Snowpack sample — Buffalo Mountain, Silverthorne, Colorado, USA (1/25/25, 10:11 AM MST)
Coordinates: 39.6222, -106.1139
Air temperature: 22 °F
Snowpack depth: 110 cm
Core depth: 30 cm
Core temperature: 42.8 °F
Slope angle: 12°, slope face: 102°
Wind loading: high
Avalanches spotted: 0
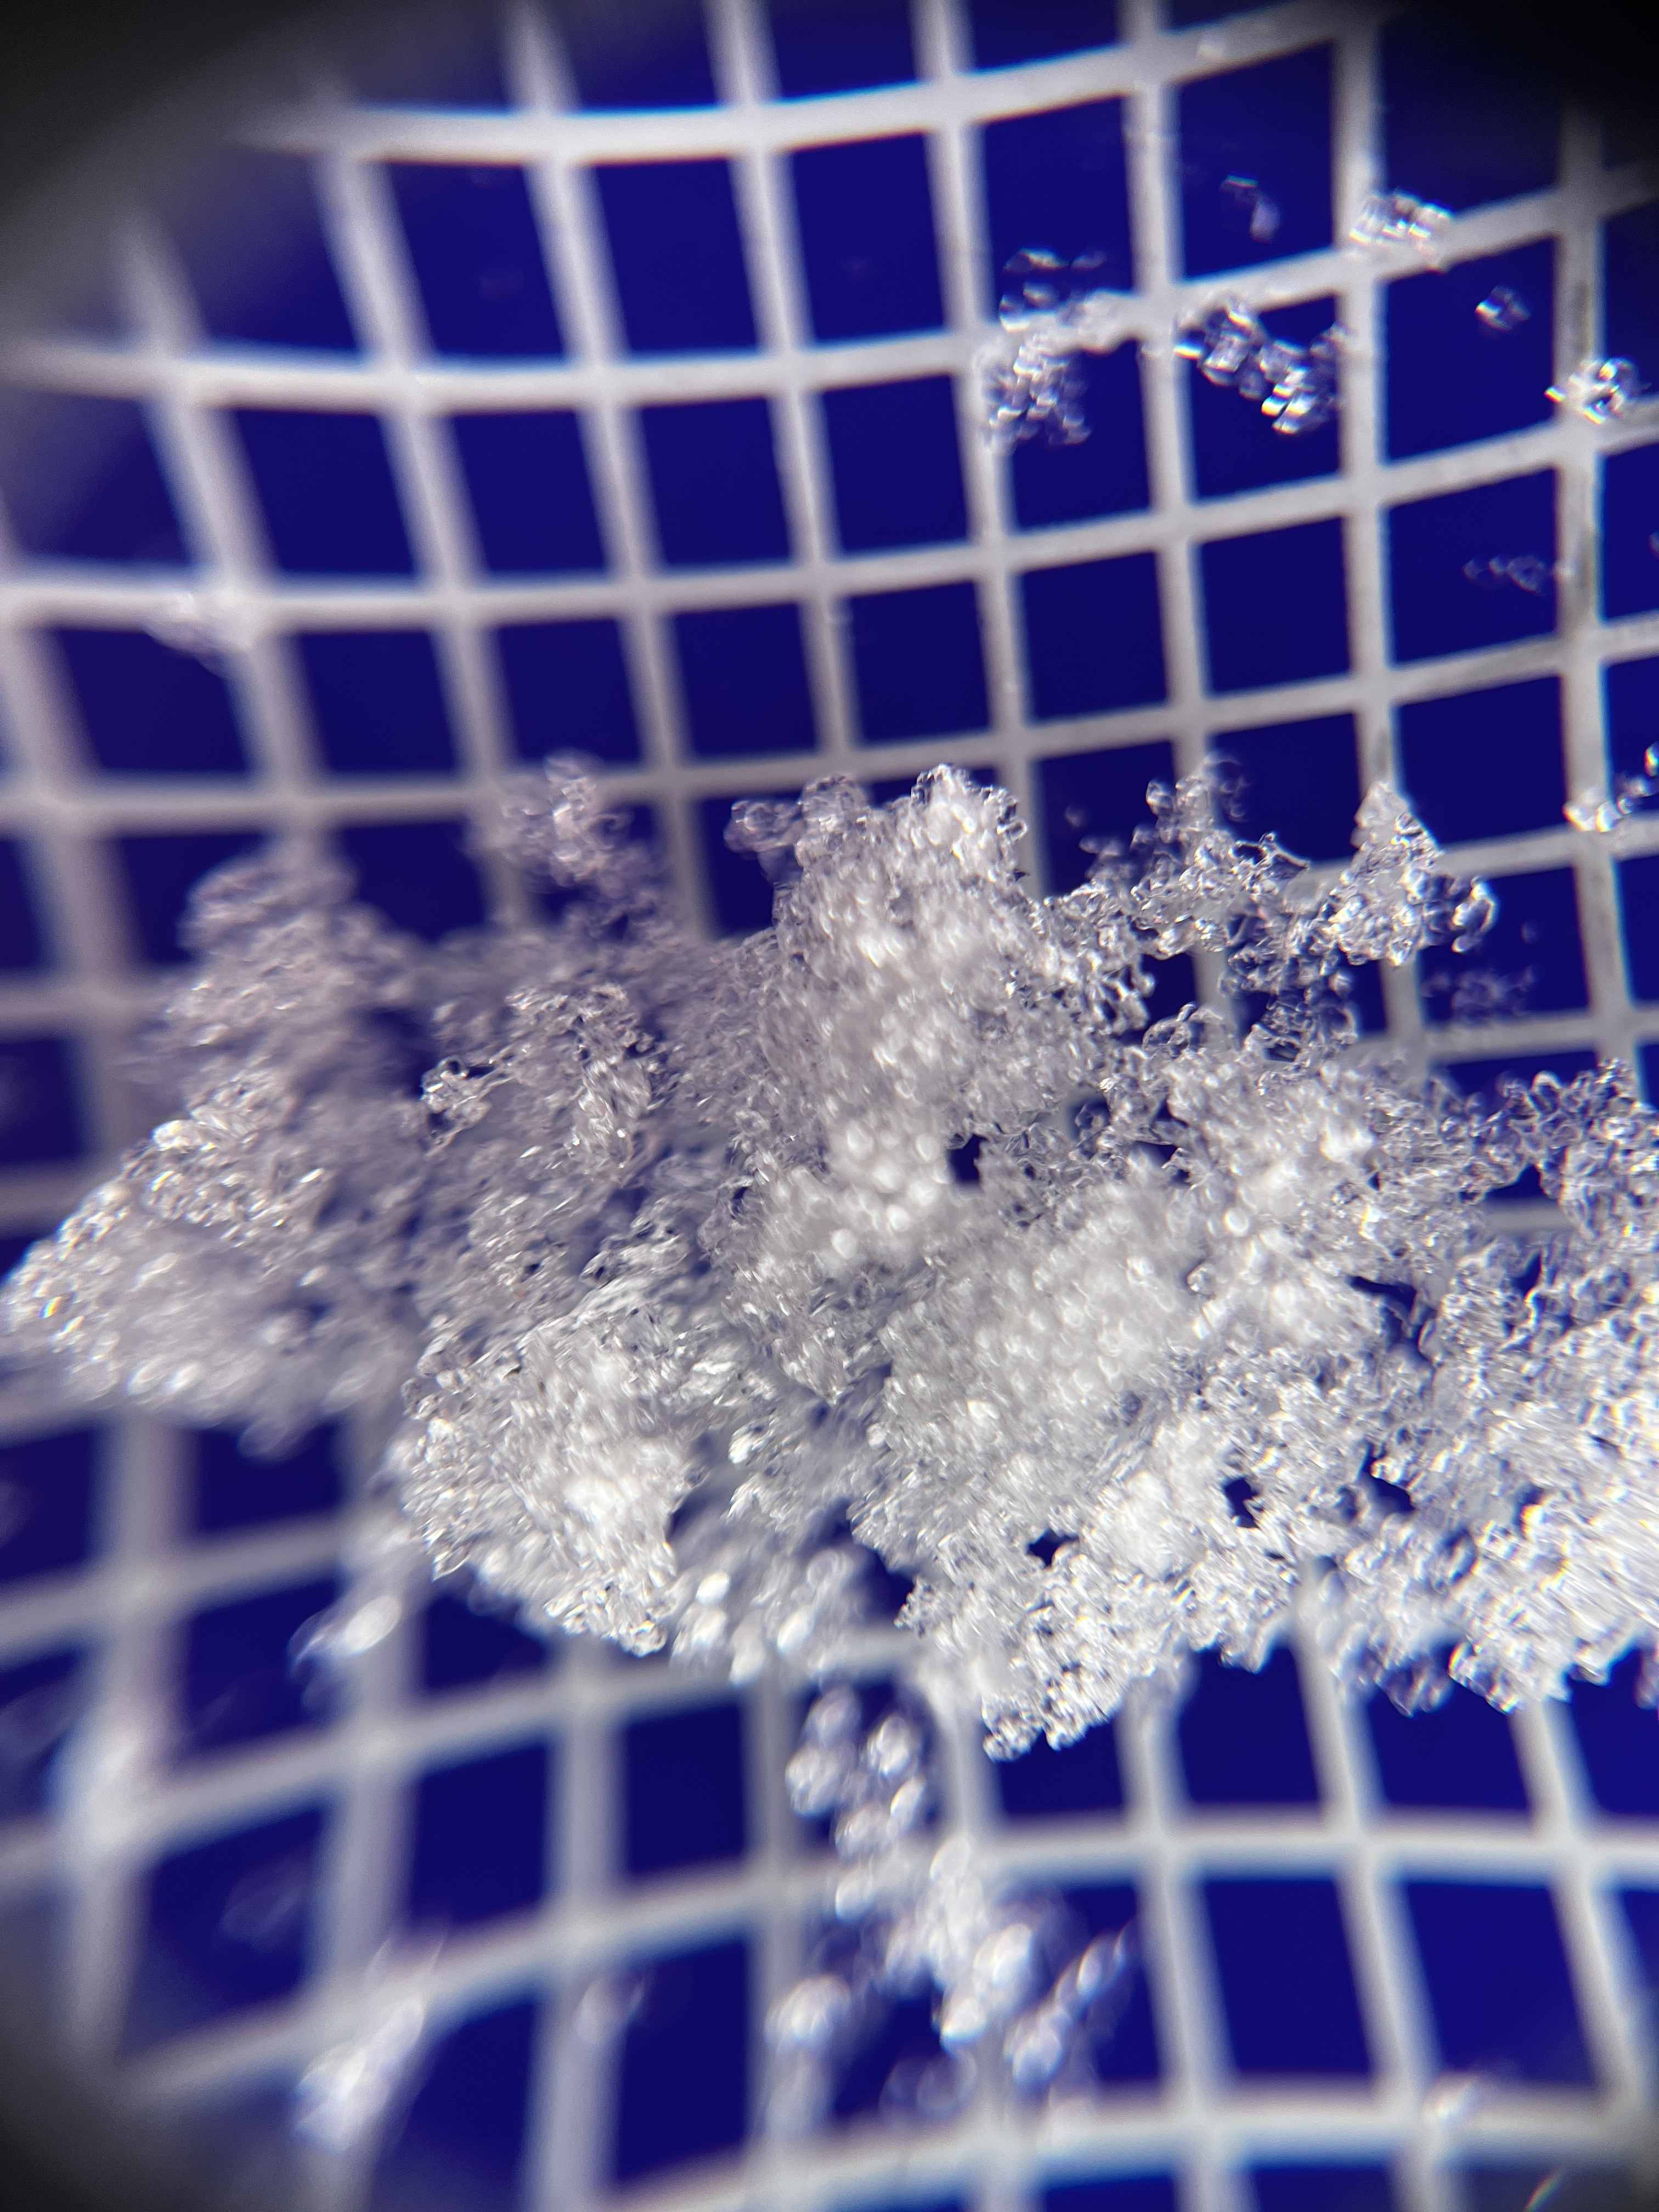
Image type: magnified_profile
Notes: No avalanches nearby, collected on the outskirts of a fire break 15 meters from the treeline, on way to Buffalo and Red Mountain